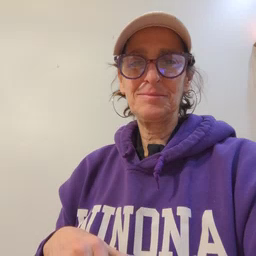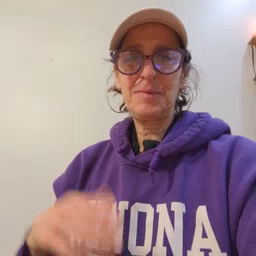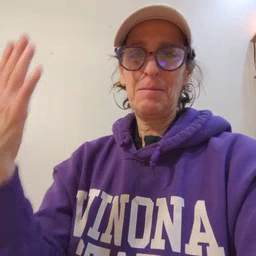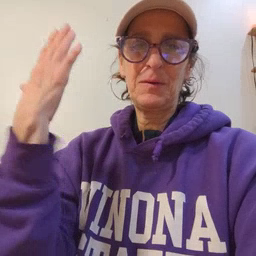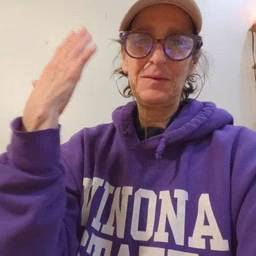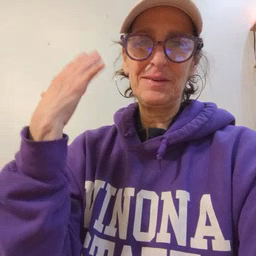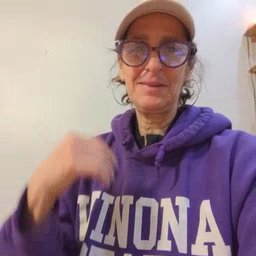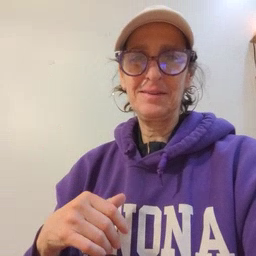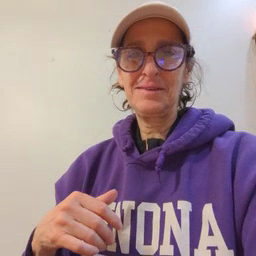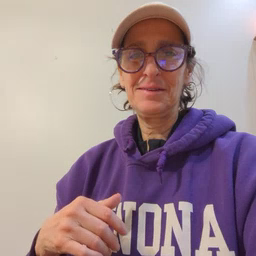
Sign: morning